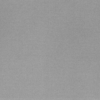
Label: dusty